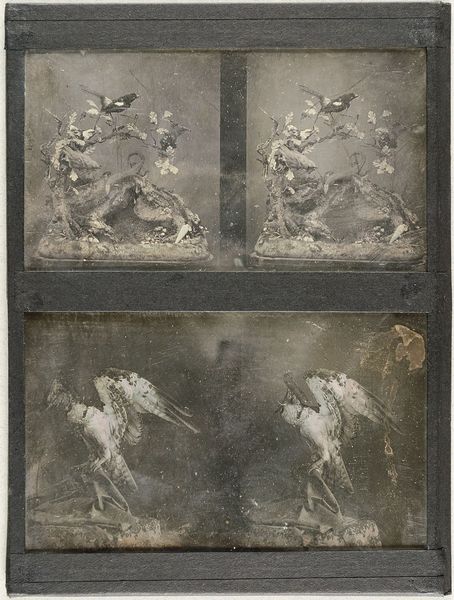
Titel: Modellstücke mit Vögeln, Eidechsen und einem Falken
Standort: Hamburg
Institution: Museum für Kunst und Gewerbe Hamburg
Schlagwörter: falke, vogel, bild, fotografie, photographie, eidechsen, daguerreotypie, atelierfotografie, stereofotografie, studiofotografie, sachfotografie, atelierphotographie, stereophotographie, bildwerke, angewandte und bildende kunst, hessische systematik, vögel, objektstudien, sachphotographie, stereoskopische, stereoskopisches